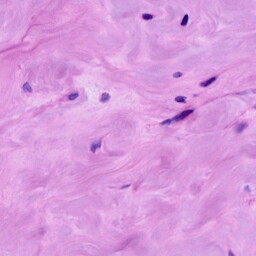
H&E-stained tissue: Breast